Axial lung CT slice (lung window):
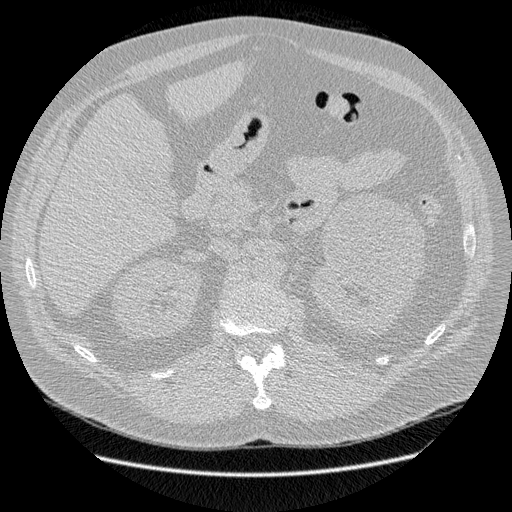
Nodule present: no